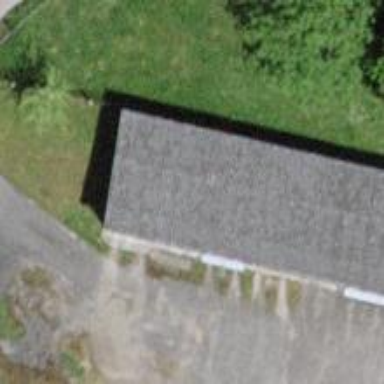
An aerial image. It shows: Group of garages.